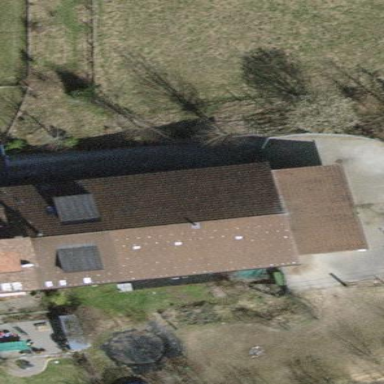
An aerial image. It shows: Terrace building.